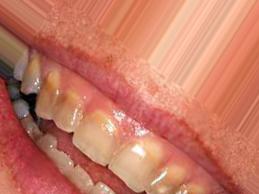
Condition: Tooth Discoloration